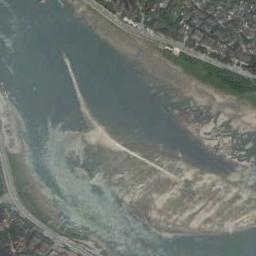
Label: river